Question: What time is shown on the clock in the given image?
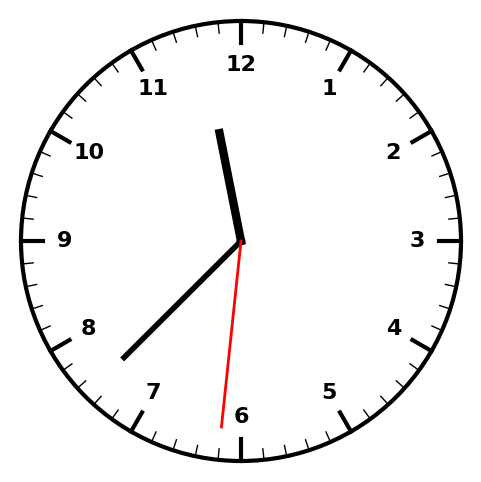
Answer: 11:37:31